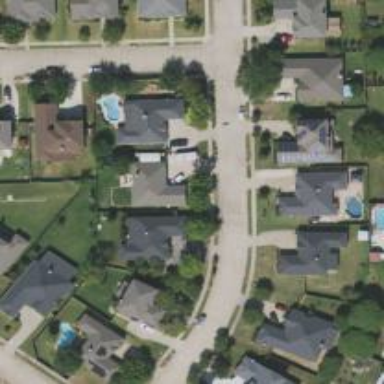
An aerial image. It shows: Residential road with separate sidewalk.